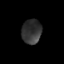
Tissue: skin
Cell type: Epithelial cells
Senescence score: 0.2695
Nuclear area (px): 471
Mean DAPI intensity: 51.178